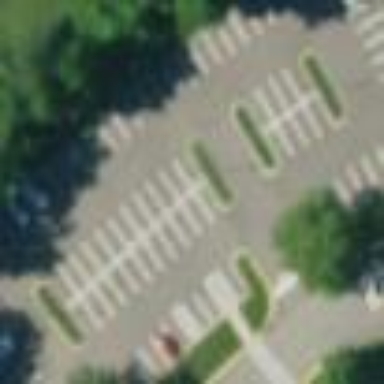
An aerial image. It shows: Asphalt parking aisle road.